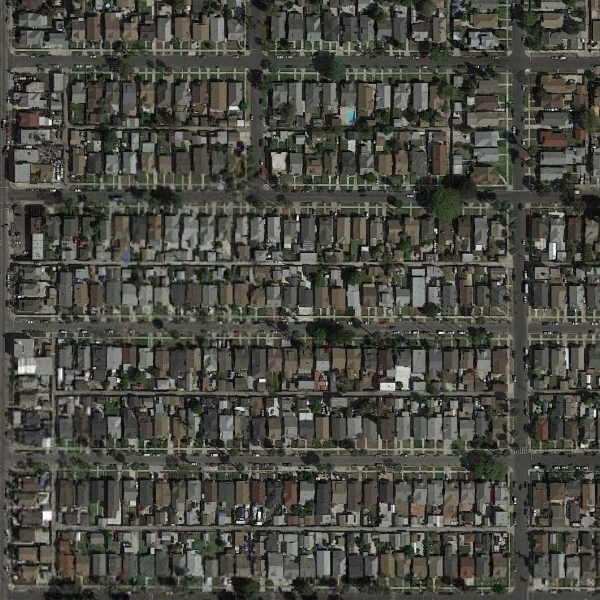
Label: DenseResidential